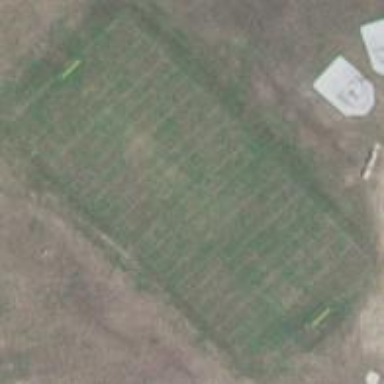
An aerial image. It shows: Pitch for American football.